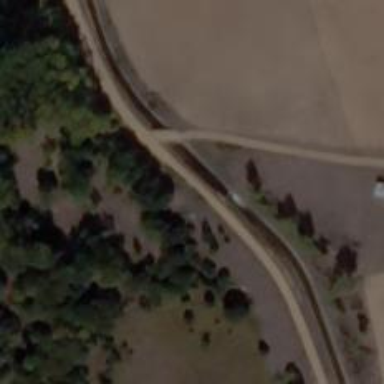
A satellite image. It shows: Track road on bridge.